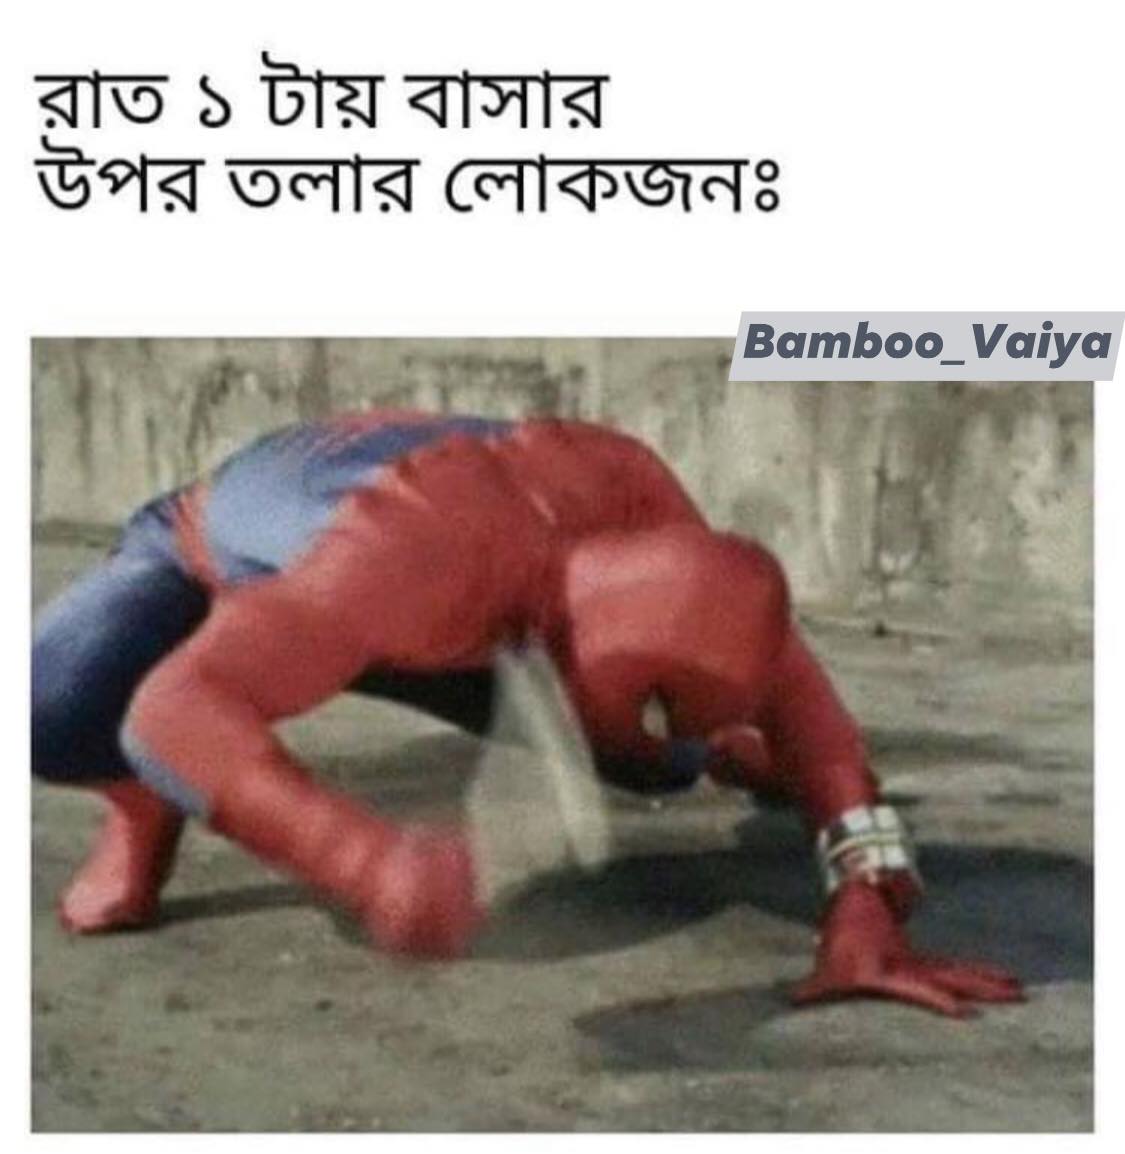
Text: রাত ১ টায় বাসার উপর তলার লোকজনঃ
Label: Non Hate